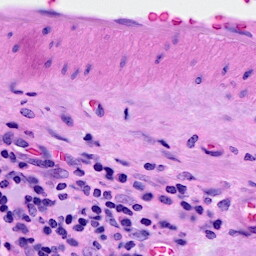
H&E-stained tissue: Breast